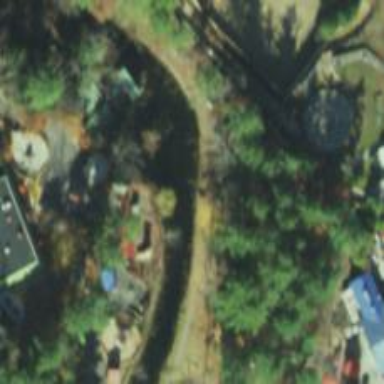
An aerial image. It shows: Miniature railway.